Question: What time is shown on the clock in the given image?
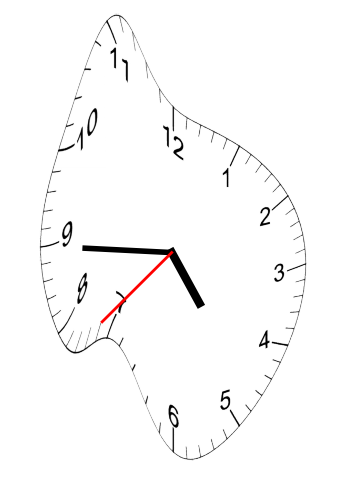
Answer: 04:44:37